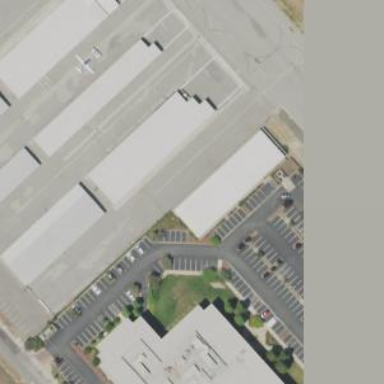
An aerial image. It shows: Hangar building.